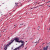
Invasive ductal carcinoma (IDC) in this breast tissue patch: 0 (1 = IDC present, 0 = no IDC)